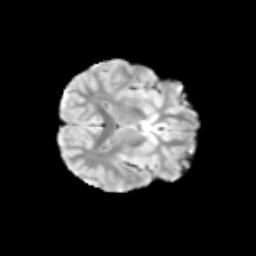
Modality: T2w
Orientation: axial
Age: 9
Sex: female
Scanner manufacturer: siemens
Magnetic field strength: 3 T
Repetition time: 3.8 s
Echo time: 0.07 s